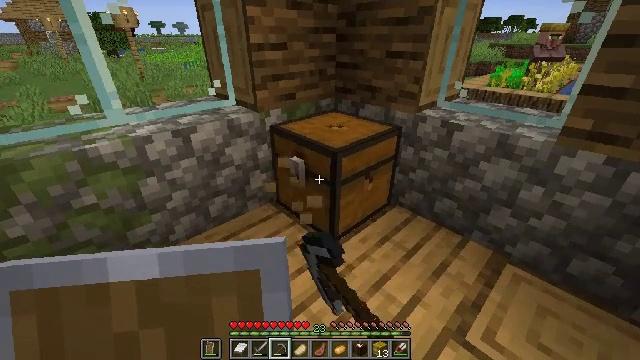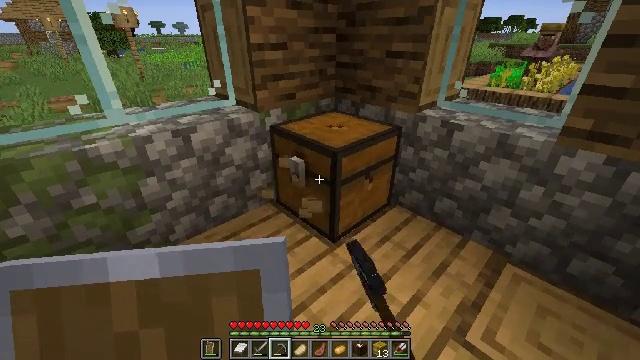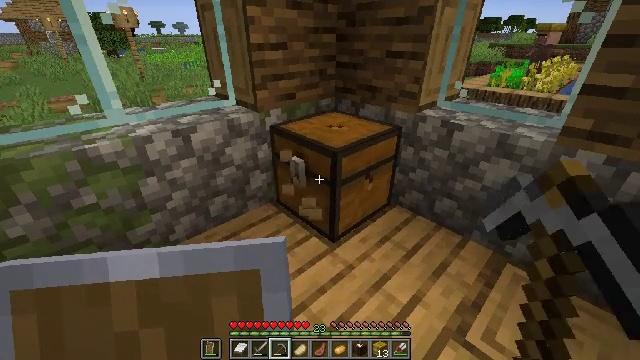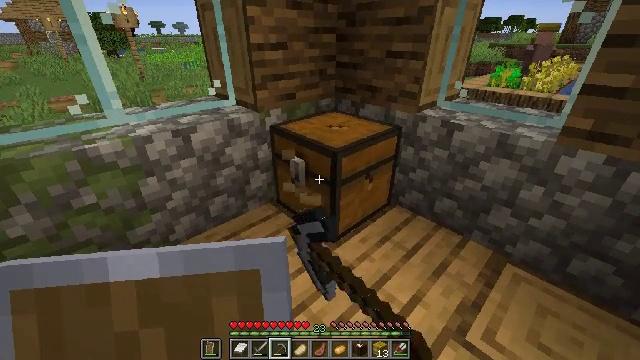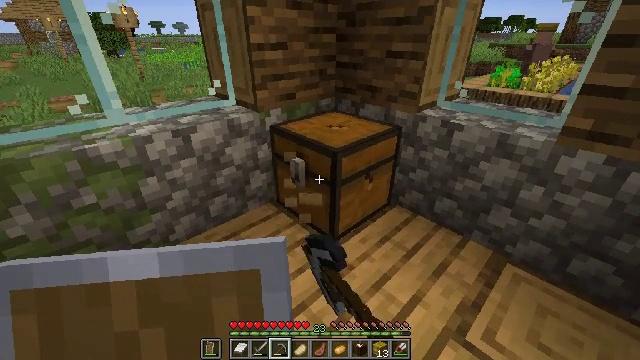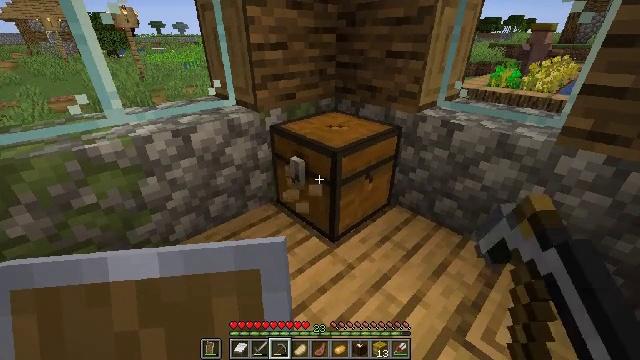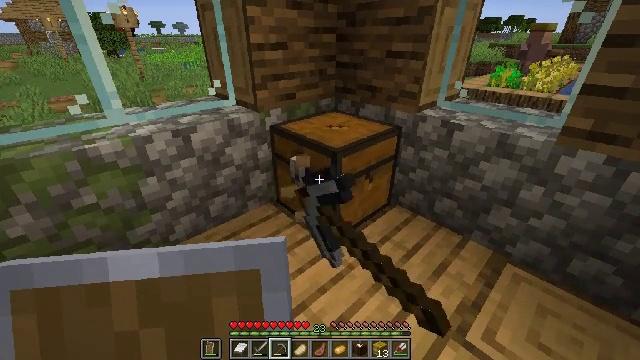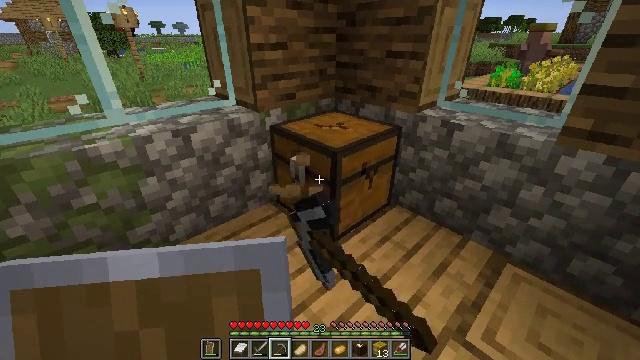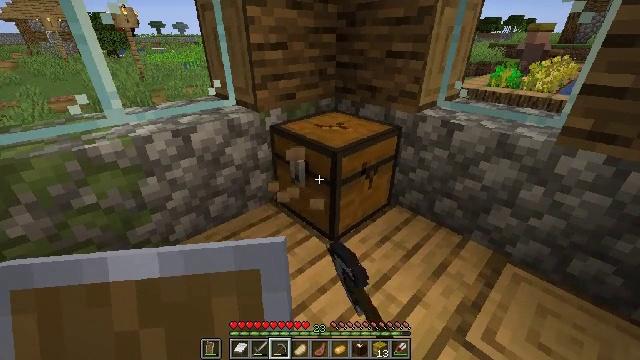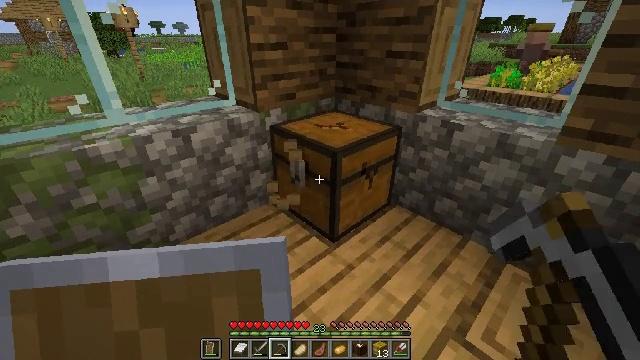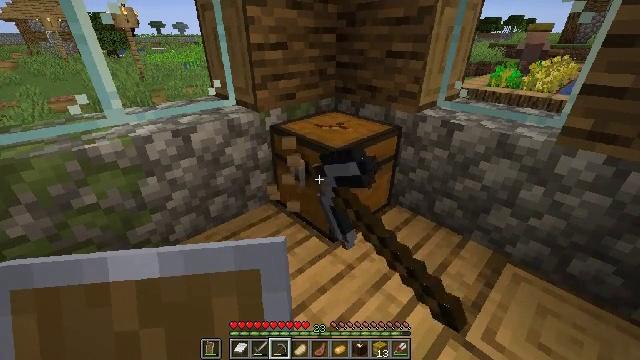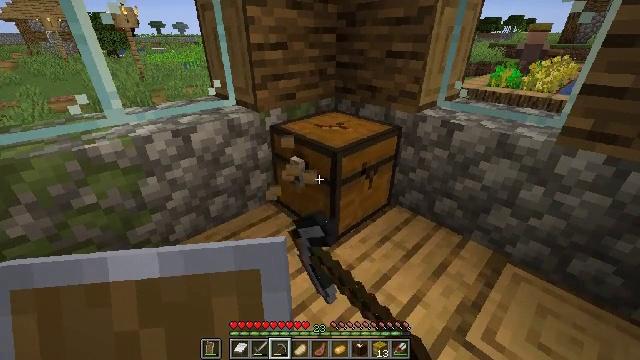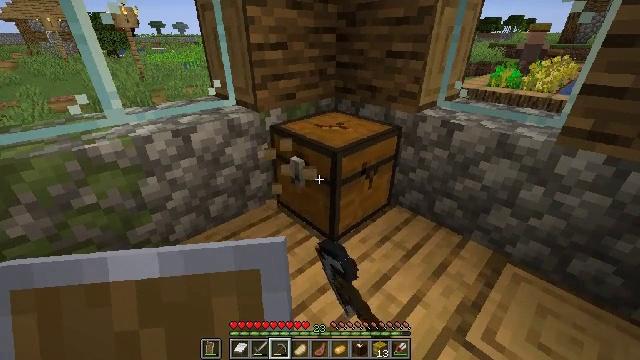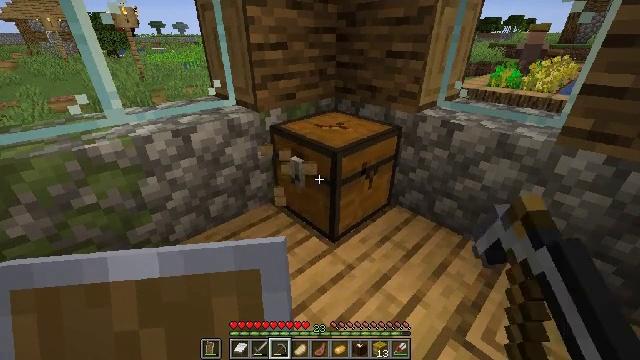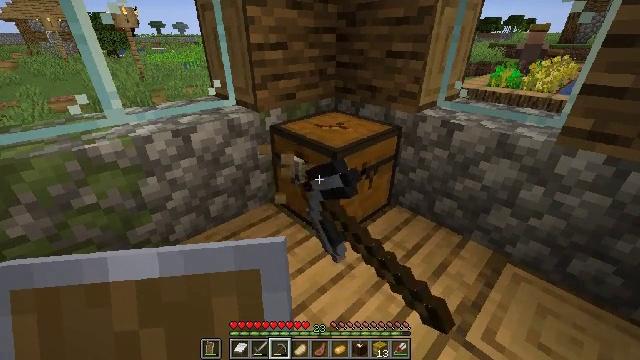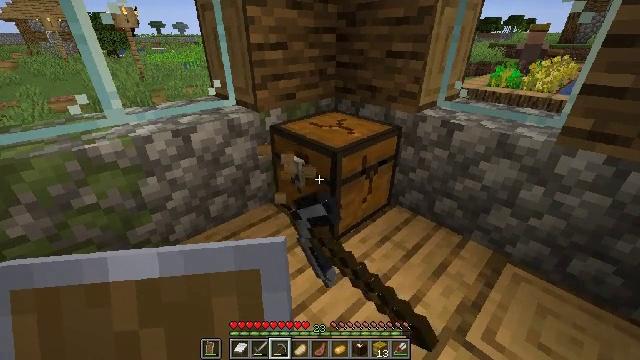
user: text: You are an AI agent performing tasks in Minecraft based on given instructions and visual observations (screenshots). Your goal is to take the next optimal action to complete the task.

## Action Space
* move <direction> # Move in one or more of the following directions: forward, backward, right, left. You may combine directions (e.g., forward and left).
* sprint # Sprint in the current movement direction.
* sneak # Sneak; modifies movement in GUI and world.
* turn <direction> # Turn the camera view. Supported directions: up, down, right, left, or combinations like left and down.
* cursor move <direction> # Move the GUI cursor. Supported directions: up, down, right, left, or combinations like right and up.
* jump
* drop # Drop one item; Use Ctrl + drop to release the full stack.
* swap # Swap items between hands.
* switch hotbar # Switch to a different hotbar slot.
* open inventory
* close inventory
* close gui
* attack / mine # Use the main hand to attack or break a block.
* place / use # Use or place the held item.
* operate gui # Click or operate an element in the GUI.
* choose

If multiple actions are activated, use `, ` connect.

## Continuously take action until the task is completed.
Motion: motion action
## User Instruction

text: Reclaim the chest into your inventory.
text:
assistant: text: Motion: attack / mine
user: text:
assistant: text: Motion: attack / mine
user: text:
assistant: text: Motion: attack / mine
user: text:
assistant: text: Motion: attack / mine
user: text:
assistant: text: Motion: attack / mine
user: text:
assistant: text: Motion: attack / mine
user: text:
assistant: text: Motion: attack / mine
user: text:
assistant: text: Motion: attack / mine
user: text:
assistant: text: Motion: attack / mine
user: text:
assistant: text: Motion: attack / mine
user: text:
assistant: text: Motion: attack / mine
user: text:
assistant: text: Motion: attack / mine
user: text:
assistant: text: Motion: attack / mine
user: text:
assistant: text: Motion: attack / mine
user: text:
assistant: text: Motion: attack / mine
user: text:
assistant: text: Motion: attack / mine
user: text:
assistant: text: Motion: attack / mine
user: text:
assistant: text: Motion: attack / mine
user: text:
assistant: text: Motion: attack / mine
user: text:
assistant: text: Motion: attack / mine
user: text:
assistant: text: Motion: attack / mine
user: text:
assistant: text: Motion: attack / mine
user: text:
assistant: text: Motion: attack / mine
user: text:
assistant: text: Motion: attack / mine
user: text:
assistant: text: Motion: attack / mine
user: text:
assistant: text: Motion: attack / mine
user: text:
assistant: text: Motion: attack / mine
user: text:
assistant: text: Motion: attack / mine
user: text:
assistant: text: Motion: attack / mine
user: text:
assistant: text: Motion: attack / mine